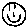
Label: smiley face